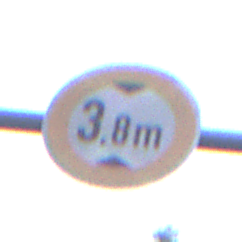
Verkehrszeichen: TatsaechlicheHoehe
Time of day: SunriseSunset
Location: Outdoor (Urban)
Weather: PartlyCloudy
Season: NotSpecified
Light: Natural